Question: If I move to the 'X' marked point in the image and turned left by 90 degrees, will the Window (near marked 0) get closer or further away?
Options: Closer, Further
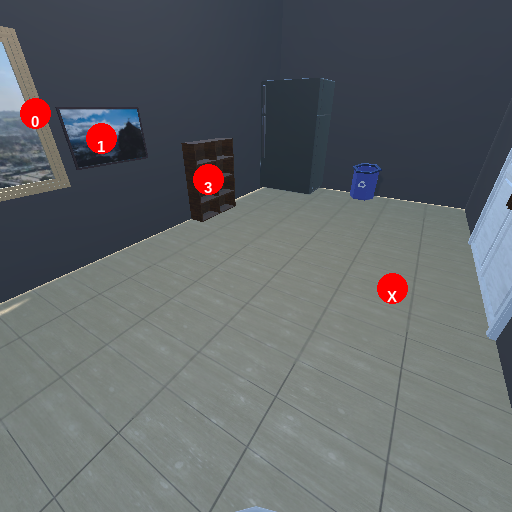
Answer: Closer